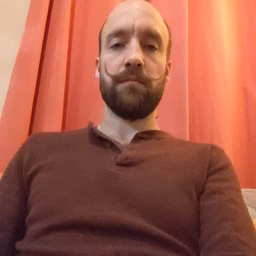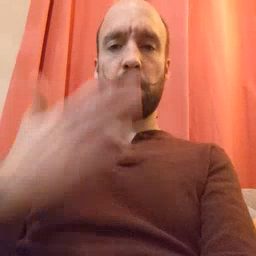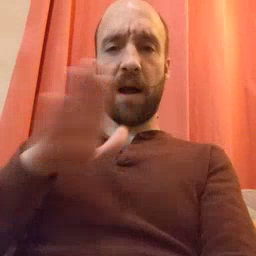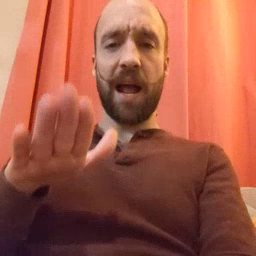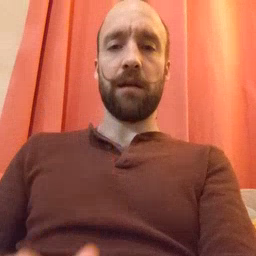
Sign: bad